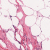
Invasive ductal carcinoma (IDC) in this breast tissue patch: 1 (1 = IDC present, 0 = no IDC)